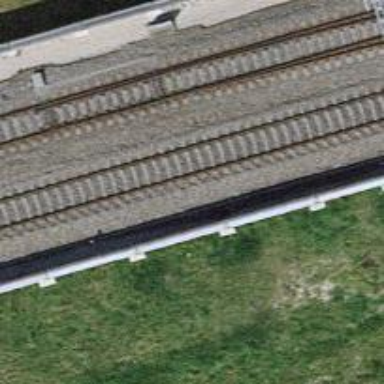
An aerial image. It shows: Single railway track with electrified contact line.